Aerial crown-view tile of a tropical tree (Barro Colorado Island, Panama), acquired 20250715:
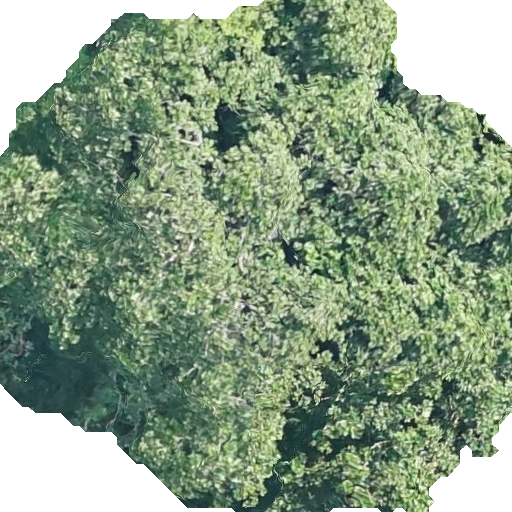
Species: Anacardium excelsum
GBIF accepted scientific name: Anacardium excelsum
Crown area: 362.645 m²